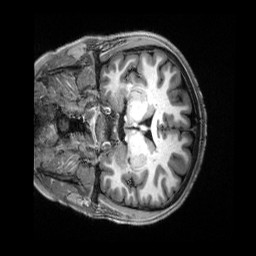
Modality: T1w
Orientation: coronal
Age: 21
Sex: female
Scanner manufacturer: siemens
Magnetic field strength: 3 T
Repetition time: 2.5 s
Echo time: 0.00222 s